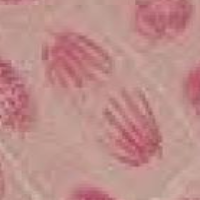
Label: anaphase